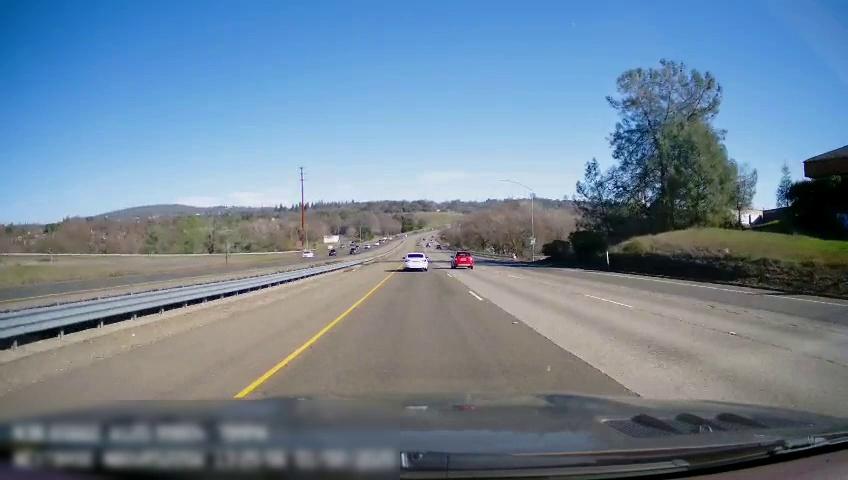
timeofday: Day
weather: Sunny
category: Drivable Space
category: Drivable Space
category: Vehicles | Car
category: Vehicles | Car
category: Lanes | Current Lane
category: Lanes | Current Lane
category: Lanes | Alternate Lane
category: Lanes | Alternate Lane